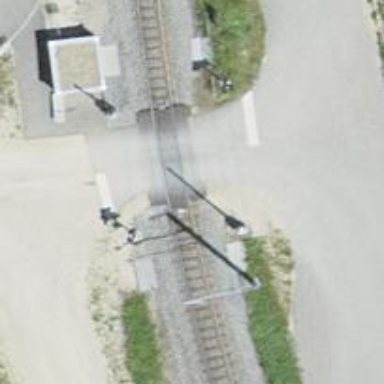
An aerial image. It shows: Narrow-gauge railway with electrified contact lines. The railway has one track and runs along embankment.